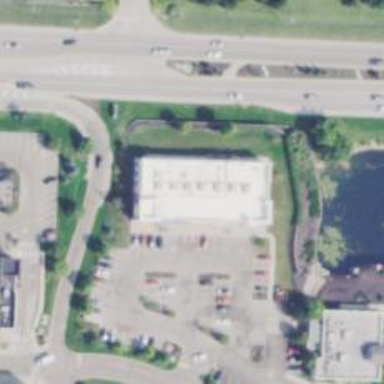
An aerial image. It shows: Fitness centre on leisure land.